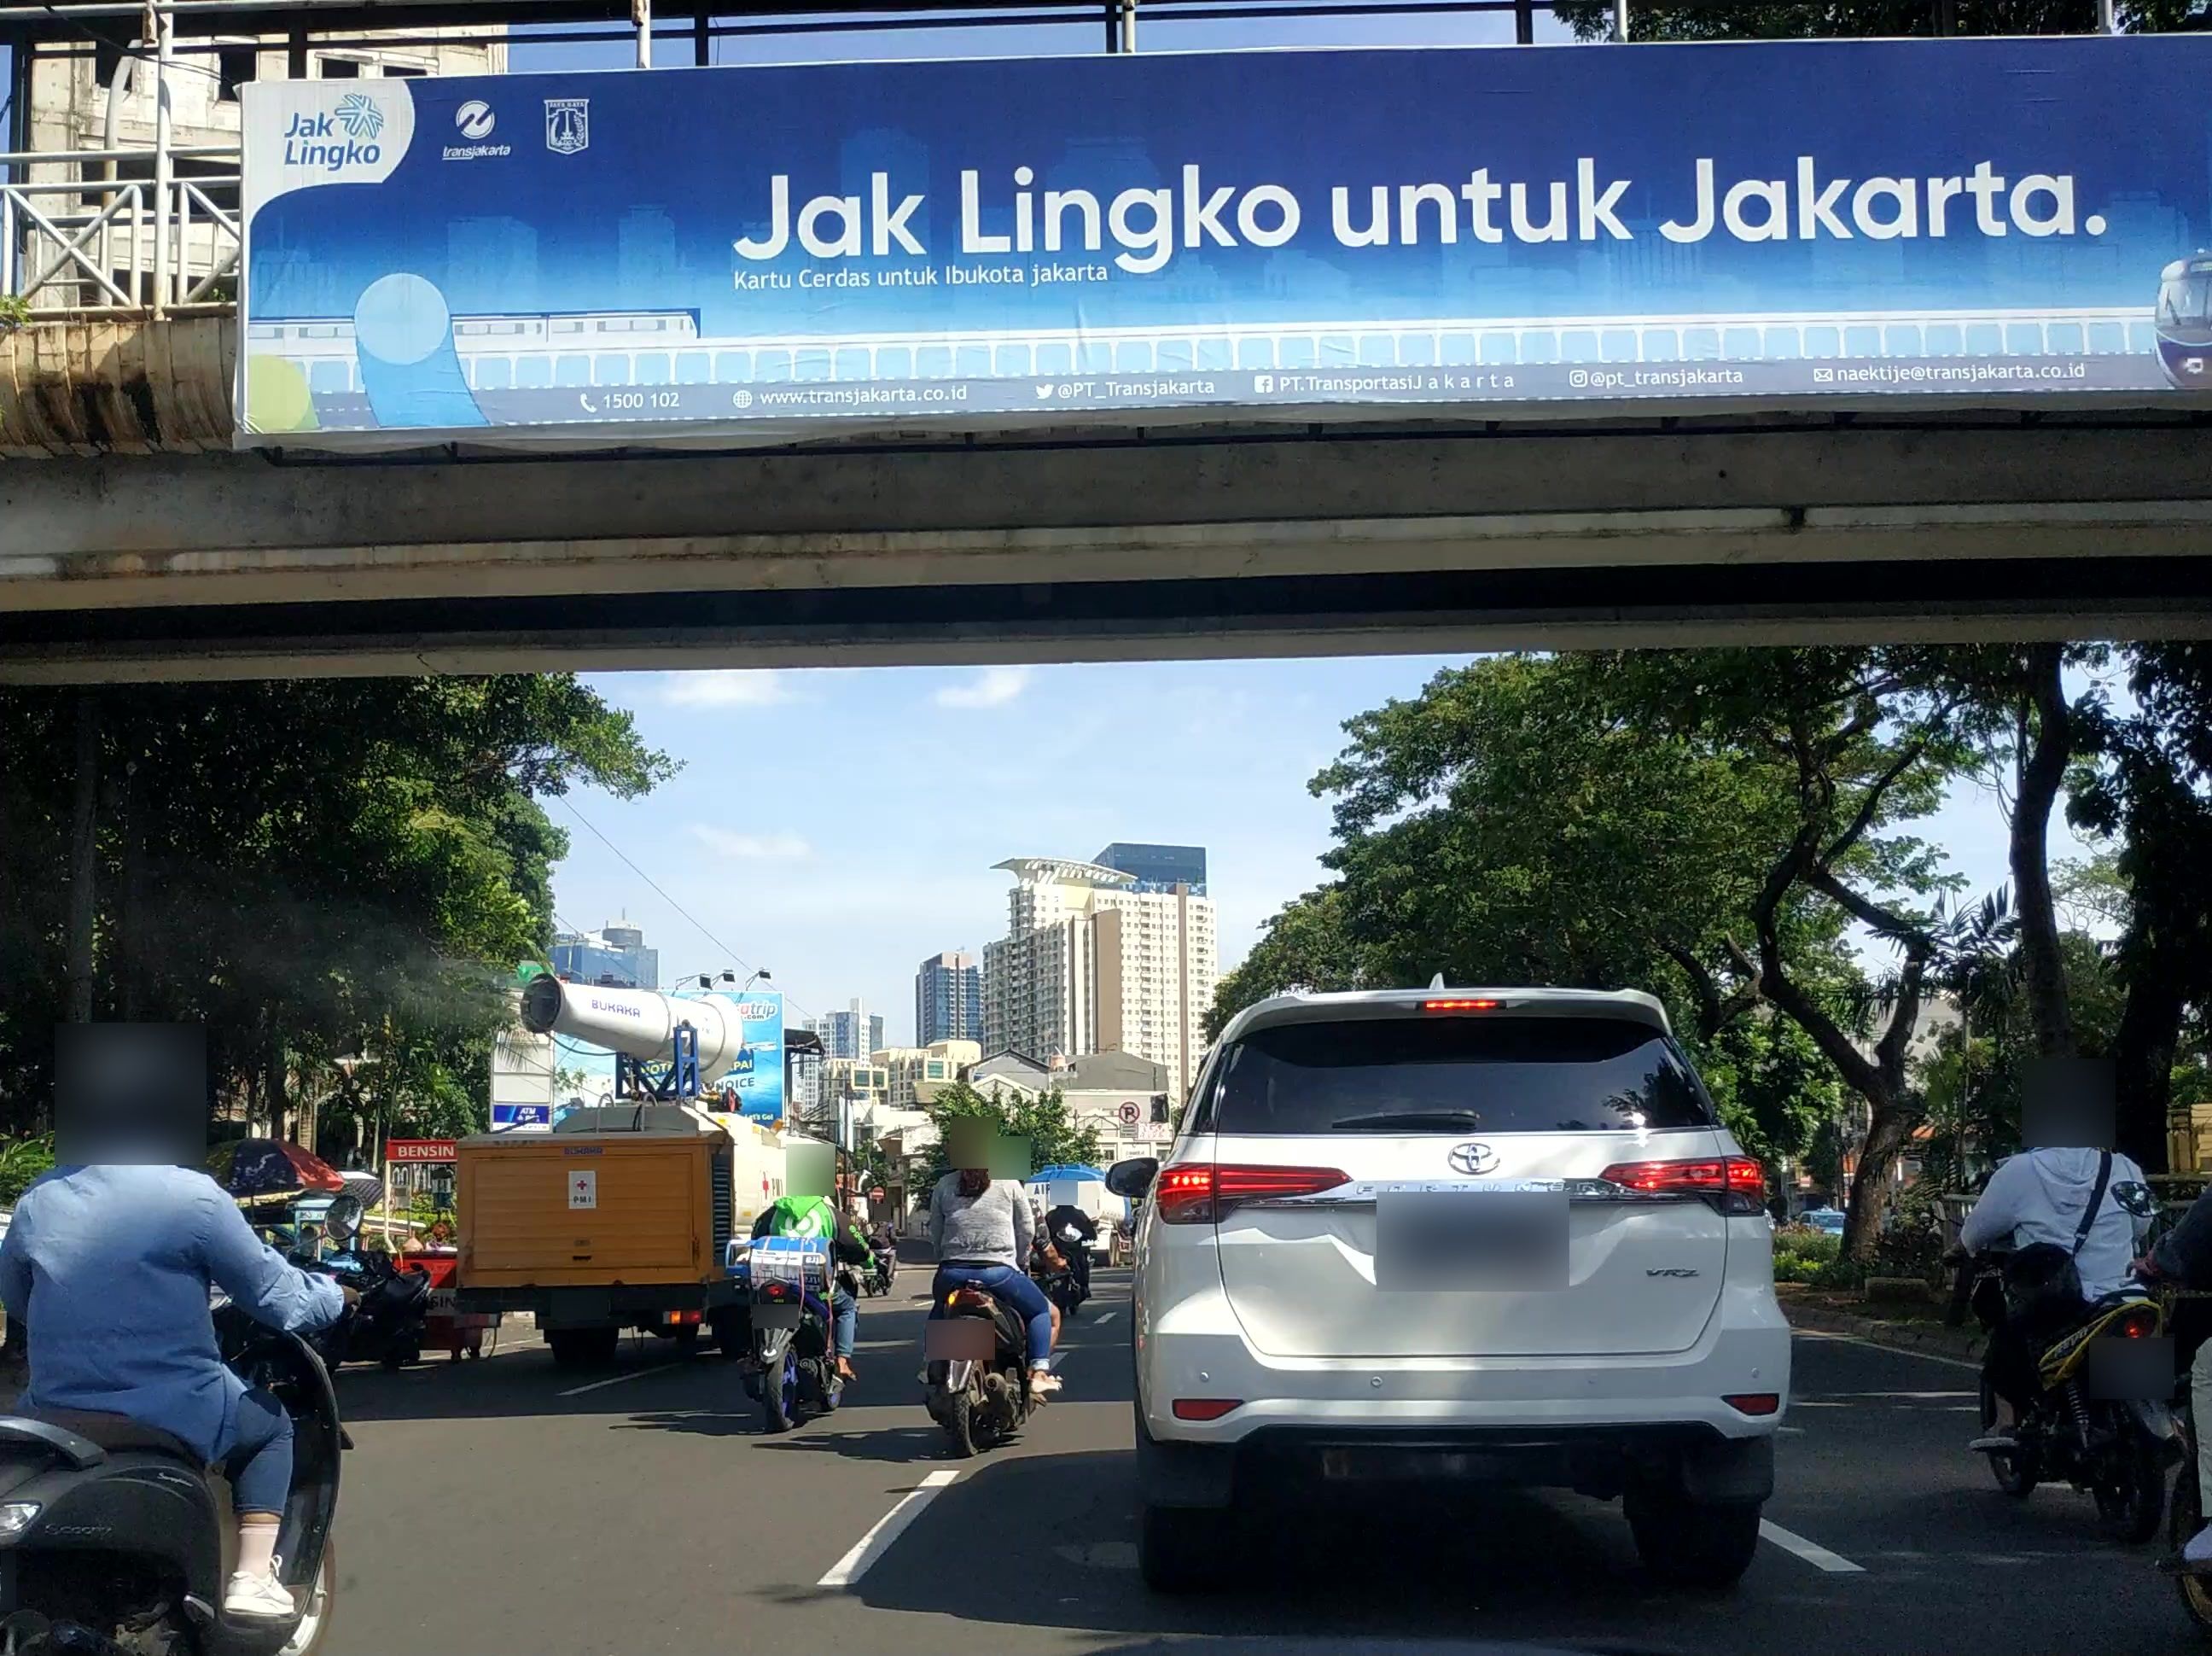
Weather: clear
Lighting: day
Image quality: good
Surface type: walking surface
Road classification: footway, path, steps
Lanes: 3, 4
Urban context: urban centre
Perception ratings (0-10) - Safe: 3.16, Lively: 5.58, Beautiful: 2.49, Boring: 4.14, Depressing: 5.74, Wealthy: 8.11